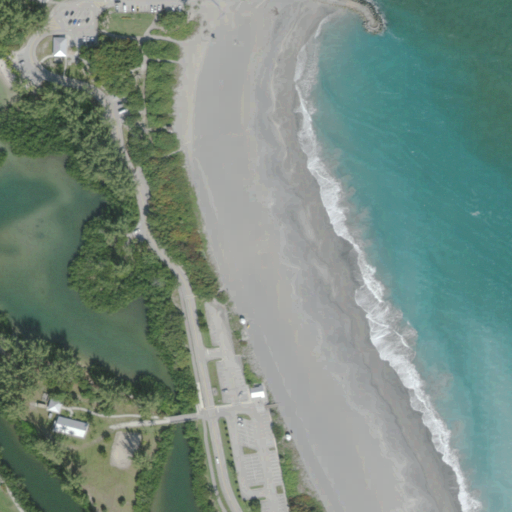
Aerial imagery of beach in Florida named Jupiter Beach containing open water, barren land, medium intensity development, low intensity development, woody wetlands, high intensity development, open development, and herbaceous wetlands